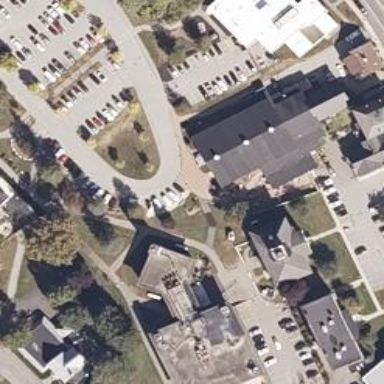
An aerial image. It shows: College building.